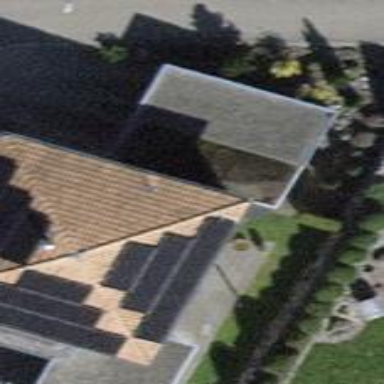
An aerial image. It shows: Garage building.